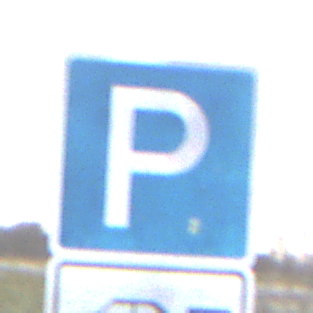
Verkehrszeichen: Parken
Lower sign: MehrspurigeFahrzeugeFrei2
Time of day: MorningAfternoon
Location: Outdoor (Suburban)
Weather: Overcast
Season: NotSpecified
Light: Natural